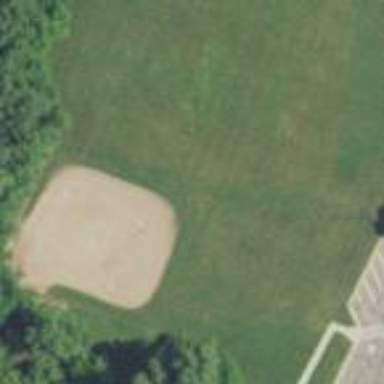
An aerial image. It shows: Grass pitch designed for baseball or softball games.